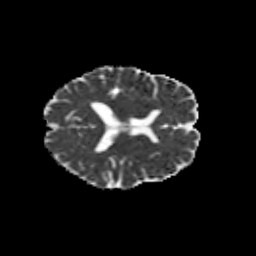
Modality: MD
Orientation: axial
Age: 52
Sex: female
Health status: healthy
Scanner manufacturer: siemens
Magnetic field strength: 3 T
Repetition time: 10.8 s
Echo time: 0.082 s